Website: bh-photo
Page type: customer-info-address
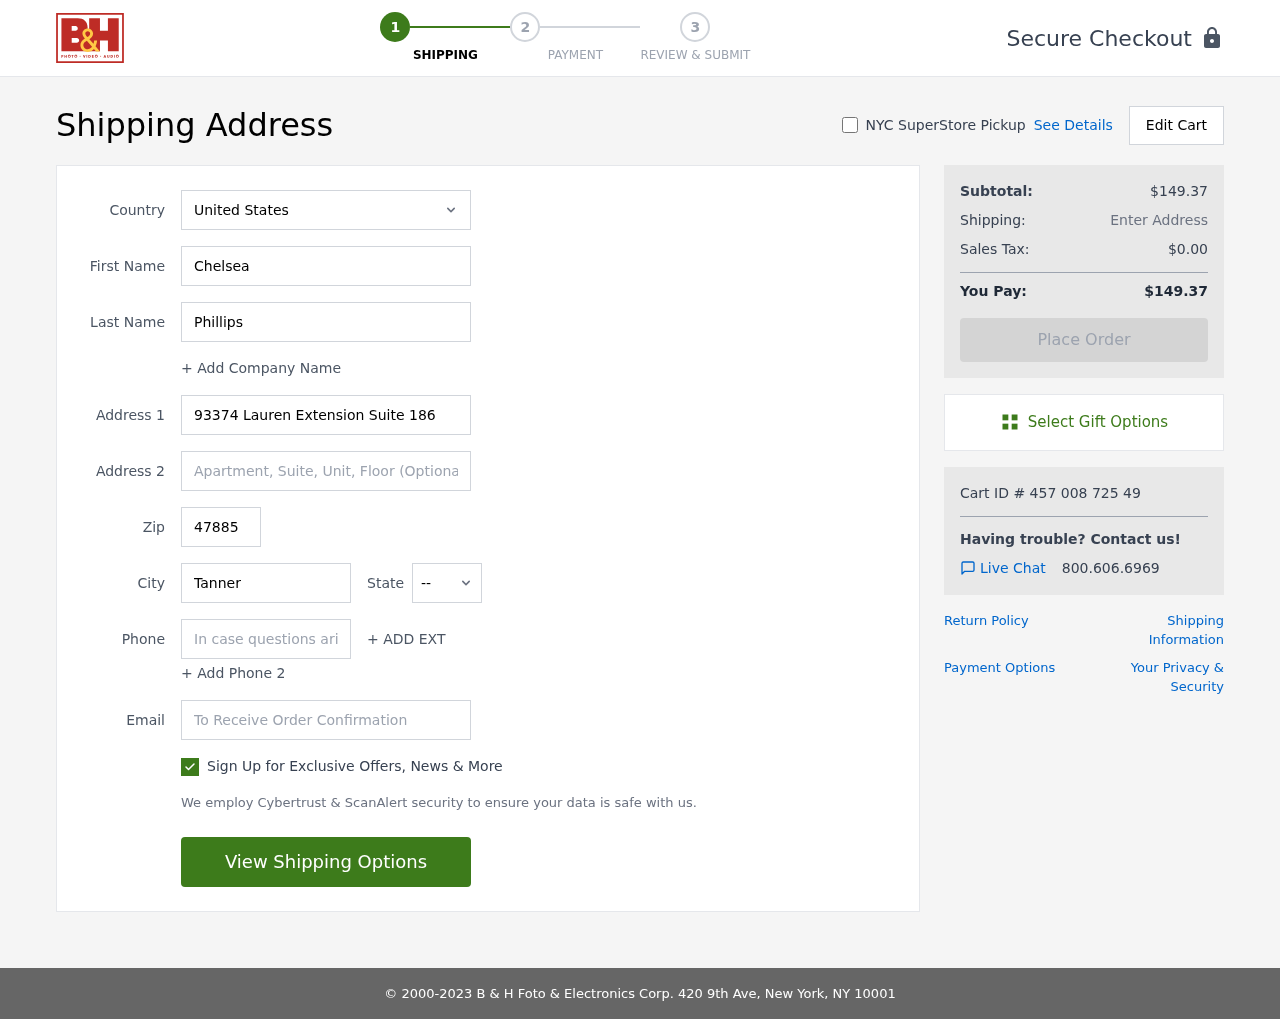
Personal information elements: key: PII_CITY
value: Tannerville
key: PII_COUNTRY
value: United States
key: PII_EMAIL
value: chelsea_phillips@hotmail.com
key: PII_FIRSTNAME
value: Chelsea
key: PII_LASTNAME
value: Phillips
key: PII_PHONE
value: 5625700208
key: PII_POSTCODE
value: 47885
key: PII_STATE_ABBR
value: FL
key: PII_STREET
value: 93374 Lauren Extension Suite 186
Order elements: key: ORDER_SUBTOTAL
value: $149.37
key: ORDER_TAX
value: $0.00
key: ORDER_TOTAL
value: $149.37
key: ORDER_ID
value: Cart ID # 457 008 725 49